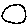
Label: moon